Question: '''
"id","date_occurred","country","town","quantity"
"1","2012-06-01","England","Andover","82"
"2","2012-06-01","England","Colchester","569"
"3","2012-06-01","England","Farnham","1"
"4","2012-06-01","England","England","4"
"5","2012-06-01","England","America","13"
"6","2012-06-01","America","England","114"
"7","2012-06-02","England","Andover","4"
"8","2012-06-02","England","Colchester","207"
"9","2012-06-02","America","England","14"
"10","2012-06-03","England","Andover","3"
"11","2012-06-03","England","Colchester","72"
"12","2012-06-03","England","America","1"
"13","2012-06-03","America","England","15"
"14","2012-07-04","England","Andover","1"
"15","2012-07-04","England","Colchester","309"
"16","2012-07-04","England","America","4"
"17","2012-07-04","America","England","11"
"18","2012-08-05","England","Andover","2"
"19","2012-08-05","England","Colchester","319"
"20","2012-08-05","England","Farnham","1"
"21","2012-08-05","England","America","4"
"22","2012-08-05","America","England","25"
"23","2012-08-06","England","Andover","93"
"24","2013-06-06","England","Colchester","542"
"25","2013-06-06","England","Farnham","1"
"26","2013-06-06","England","England","4"
"27","2013-06-06","England","America","7"
"28","2013-06-06","America","England","115"
'''
When I run the standalone query below I produce the result I need.
'''
SELECT date_occurred, country, SUM(quantity)
FROM tableA
WHERE YEAR(date_occurred) = 2013 AND MONTH(date_occurred) = 6
GROUP BY date_occurred, country
'''
'''
2012-06-01 England 669
2012-06-01 America 114
2012-06-02 England 211
'''

My Ajax script produces 3 variables
$date_o
$country
$town
via $_POST
How do I use the variables alone to create the query above?
The query below uses the $country variable and works.
'''
SELECT date_occurred, country, SUM(quantity) AS quantity
FROM TableA
WHERE YEAR(date_occurred) =2013
AND MONTH(date_occurred) = 6 AND country ='$country'
GROUP BY date_occurred , country = '$country'
'''
however I have tried many permutations to use only the $_POSTED values to produce the query
but have been unsuccessful.
**The required out come is something like below. **
'''
SELECT $date_o, $country, SUM(quantity) AS quantity
FROM TableA
WHERE YEAR($date_o) = year_part_of_$date_o
AND MONTH($date_o) = month_part_of_$date_o AND country ='$country'
GROUP BY $date_o , country = '$country'
'''
I think i need to strip the month and year bits out of the $date_o variable but cant work it out.
Any simple answers or advice welcome! Thanks in advance.
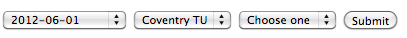
Answer: '''
$year = substr($date_o, 0, 4);
$month = substr($date_o, 5, 2);
'''
If you do not need leading zeroes in month then
'''
$month = ltrim(substr($date_o, 5, 2), '0');
'''